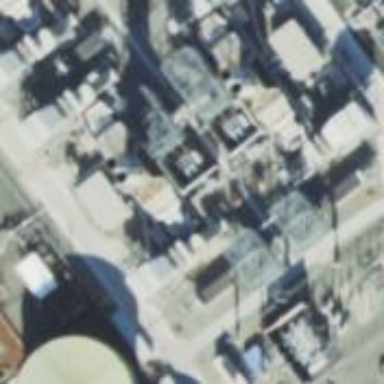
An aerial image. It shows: Gas turbine power generator.